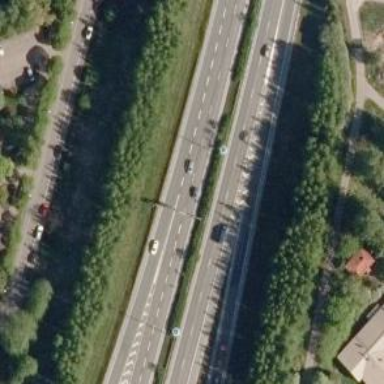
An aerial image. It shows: Overhead guidepost at motorway junction.